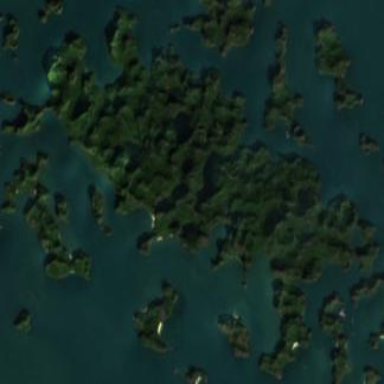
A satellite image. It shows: Island with natural coastline.